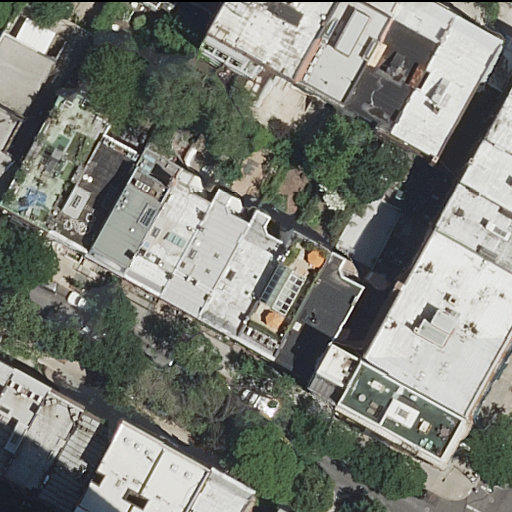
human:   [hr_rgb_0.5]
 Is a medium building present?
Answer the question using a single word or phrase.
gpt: yes

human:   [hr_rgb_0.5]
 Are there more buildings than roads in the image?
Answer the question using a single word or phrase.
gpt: yes

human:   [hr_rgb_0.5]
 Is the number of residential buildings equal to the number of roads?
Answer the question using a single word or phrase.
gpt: no

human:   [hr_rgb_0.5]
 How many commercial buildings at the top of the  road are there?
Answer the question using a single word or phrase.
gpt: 0

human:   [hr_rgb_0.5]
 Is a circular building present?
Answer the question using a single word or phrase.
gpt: no

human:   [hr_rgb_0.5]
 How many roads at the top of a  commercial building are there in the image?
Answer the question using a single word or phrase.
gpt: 0

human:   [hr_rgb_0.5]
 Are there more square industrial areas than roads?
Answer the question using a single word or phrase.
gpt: no

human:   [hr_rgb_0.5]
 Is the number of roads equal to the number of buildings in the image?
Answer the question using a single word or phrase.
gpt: no

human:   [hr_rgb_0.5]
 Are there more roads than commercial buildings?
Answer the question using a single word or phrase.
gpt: yes

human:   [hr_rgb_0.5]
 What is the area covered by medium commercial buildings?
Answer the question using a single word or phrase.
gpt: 0m2

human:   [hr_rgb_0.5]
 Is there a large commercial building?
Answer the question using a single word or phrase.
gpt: no

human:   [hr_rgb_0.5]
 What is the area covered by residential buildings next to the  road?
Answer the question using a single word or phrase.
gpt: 5046m2

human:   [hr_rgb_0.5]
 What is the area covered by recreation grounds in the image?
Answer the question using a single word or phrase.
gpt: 0m2

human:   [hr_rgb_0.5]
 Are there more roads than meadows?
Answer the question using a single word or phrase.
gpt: yes

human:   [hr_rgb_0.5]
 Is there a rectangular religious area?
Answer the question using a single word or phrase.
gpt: no

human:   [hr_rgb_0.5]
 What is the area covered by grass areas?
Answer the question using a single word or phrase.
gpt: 0m2

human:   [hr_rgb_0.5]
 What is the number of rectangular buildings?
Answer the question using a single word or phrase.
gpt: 20

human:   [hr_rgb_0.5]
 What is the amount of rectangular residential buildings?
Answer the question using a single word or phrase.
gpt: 20

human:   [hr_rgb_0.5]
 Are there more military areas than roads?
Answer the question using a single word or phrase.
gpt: no

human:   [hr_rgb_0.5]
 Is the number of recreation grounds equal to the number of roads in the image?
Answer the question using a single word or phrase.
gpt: no

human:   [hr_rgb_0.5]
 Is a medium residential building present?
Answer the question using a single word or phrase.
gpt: yes

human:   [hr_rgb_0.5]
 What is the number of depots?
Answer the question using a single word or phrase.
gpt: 0

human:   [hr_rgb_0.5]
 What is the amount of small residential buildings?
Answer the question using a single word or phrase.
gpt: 9

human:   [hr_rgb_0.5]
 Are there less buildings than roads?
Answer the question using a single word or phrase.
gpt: no

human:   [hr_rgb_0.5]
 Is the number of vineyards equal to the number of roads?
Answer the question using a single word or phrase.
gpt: no

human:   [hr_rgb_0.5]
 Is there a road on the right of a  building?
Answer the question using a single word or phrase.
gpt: no

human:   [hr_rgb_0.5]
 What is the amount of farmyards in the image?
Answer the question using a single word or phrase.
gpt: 0

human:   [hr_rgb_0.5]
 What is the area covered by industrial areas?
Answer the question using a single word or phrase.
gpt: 0m2

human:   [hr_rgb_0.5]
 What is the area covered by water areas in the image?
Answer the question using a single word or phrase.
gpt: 0m2

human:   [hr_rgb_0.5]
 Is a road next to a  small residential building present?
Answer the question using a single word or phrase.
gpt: yes

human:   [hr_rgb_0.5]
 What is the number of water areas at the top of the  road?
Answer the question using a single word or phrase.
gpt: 0

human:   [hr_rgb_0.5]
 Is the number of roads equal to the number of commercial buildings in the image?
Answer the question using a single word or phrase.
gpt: no

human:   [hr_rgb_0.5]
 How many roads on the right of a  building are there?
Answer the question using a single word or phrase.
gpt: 0

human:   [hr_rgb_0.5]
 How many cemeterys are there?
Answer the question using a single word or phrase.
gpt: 0

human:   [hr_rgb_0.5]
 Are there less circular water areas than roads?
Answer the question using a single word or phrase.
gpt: yes

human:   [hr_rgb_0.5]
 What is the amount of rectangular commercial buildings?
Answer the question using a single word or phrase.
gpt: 0

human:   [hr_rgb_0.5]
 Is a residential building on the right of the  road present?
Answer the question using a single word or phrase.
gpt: yes